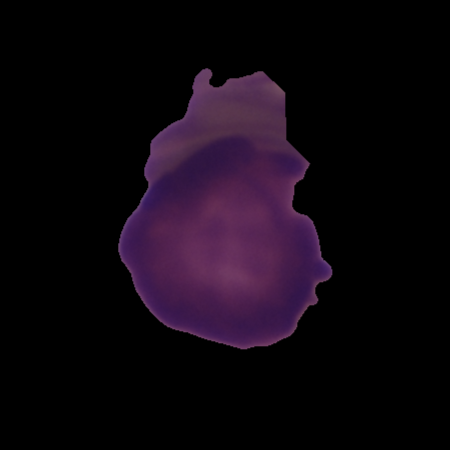
Label: healthy